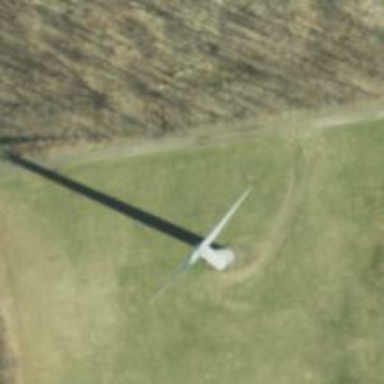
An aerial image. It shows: Wind generator powered by wind. The generator type is horizontal axis and it uses wind turbines.